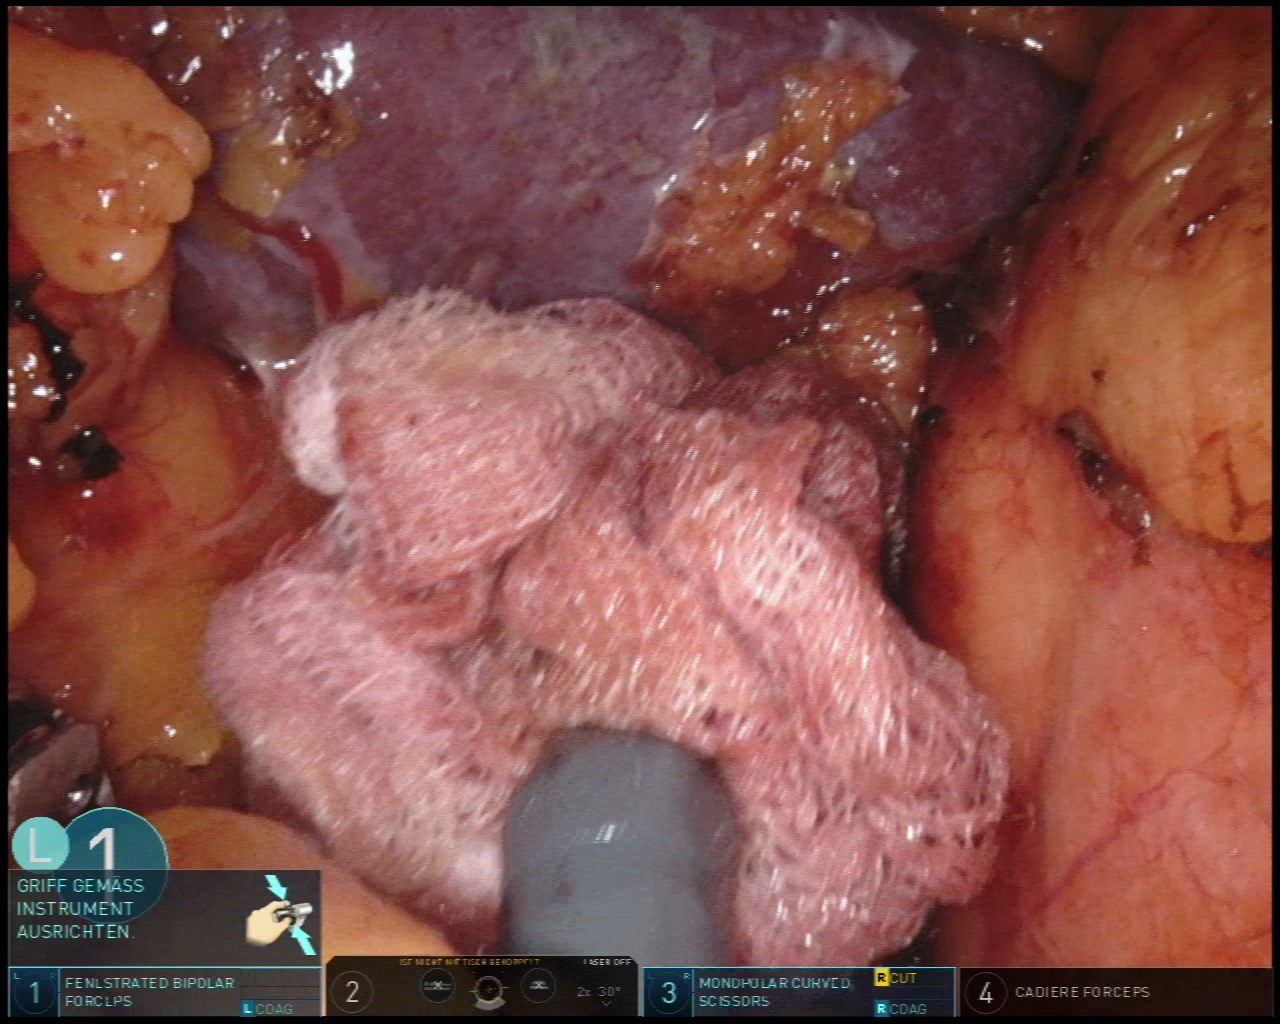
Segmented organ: spleen
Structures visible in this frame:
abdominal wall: no
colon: no
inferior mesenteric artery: no
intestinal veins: no
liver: no
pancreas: no
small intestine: no
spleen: yes
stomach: no
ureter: no
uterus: no
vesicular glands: no